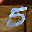
Label: 5